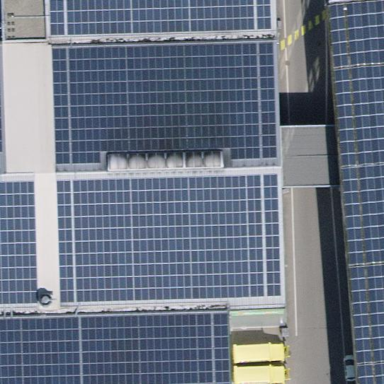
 consisting of solar photovoltaic panels."